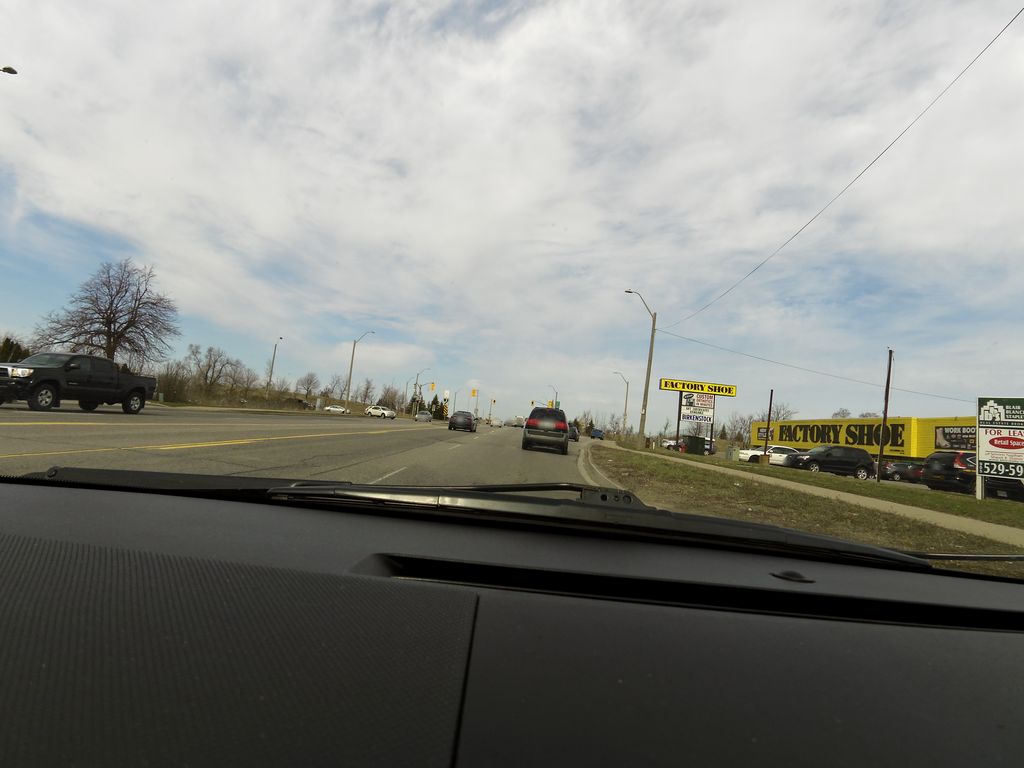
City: hamilton